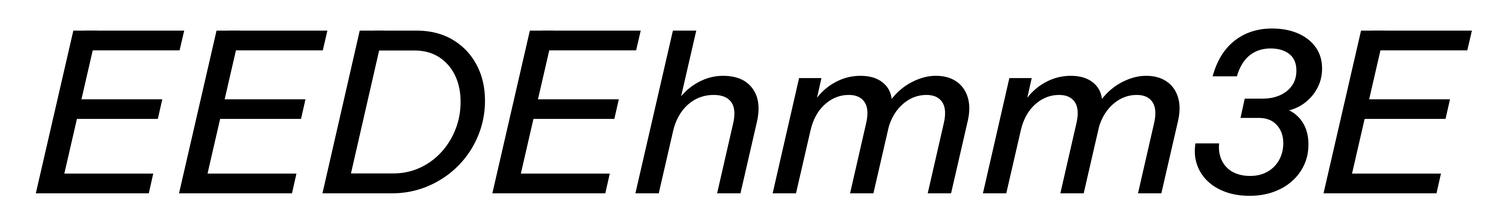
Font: InstrumentSans-Italic_Medium_Italic